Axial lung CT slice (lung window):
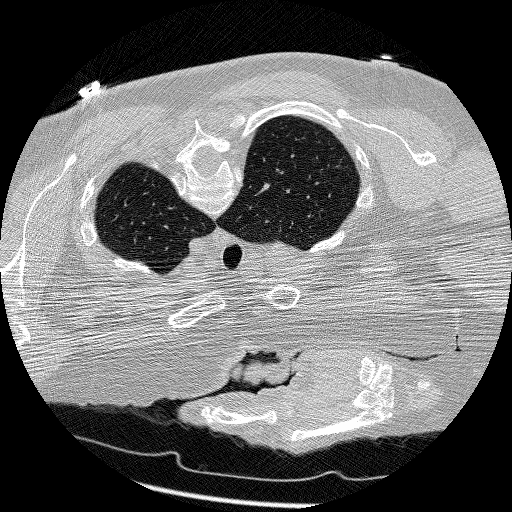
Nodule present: no